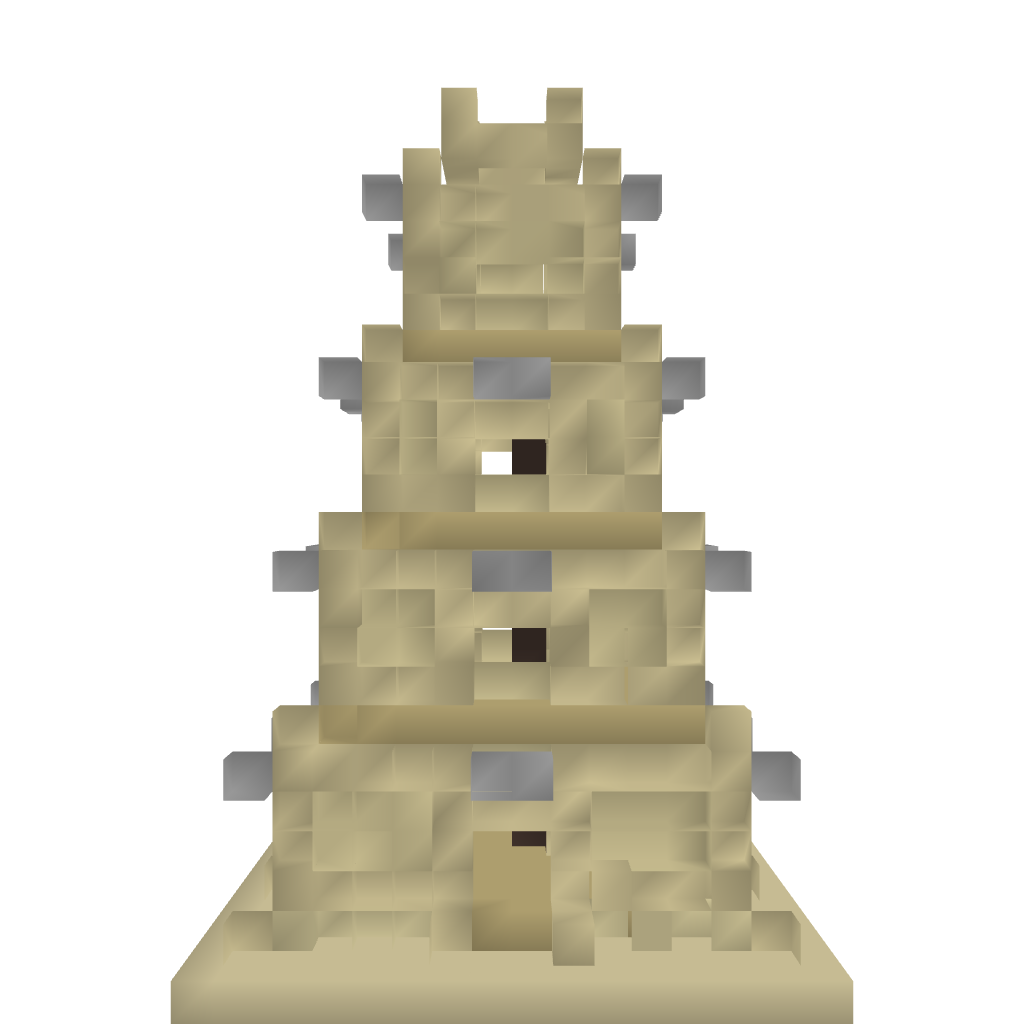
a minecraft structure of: Egyptian Tower By JJcash